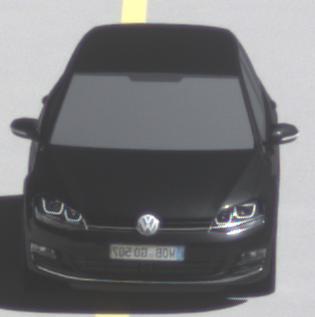
Make: VW
Model: Golf 1.2 TSI BMT
Detailed model: Golf (VII)
Model produced from: 2012/11
Model produced until: 2014/05
Doors: 3
Color: black
Road condition: dry road
Daytime: midday
Contrast: high contrast